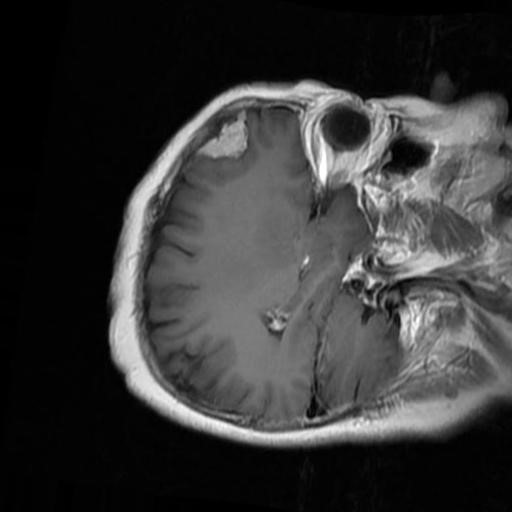
Label: brain_menin